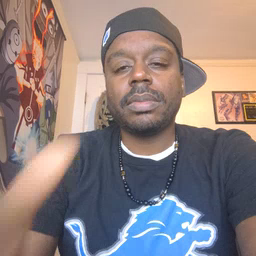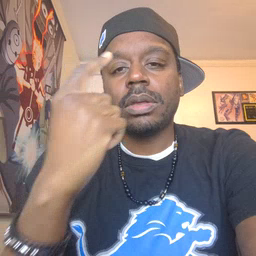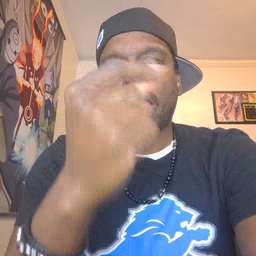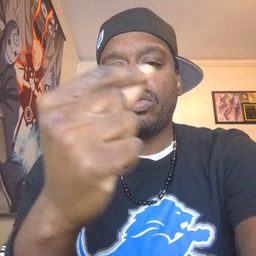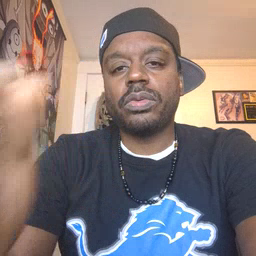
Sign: go